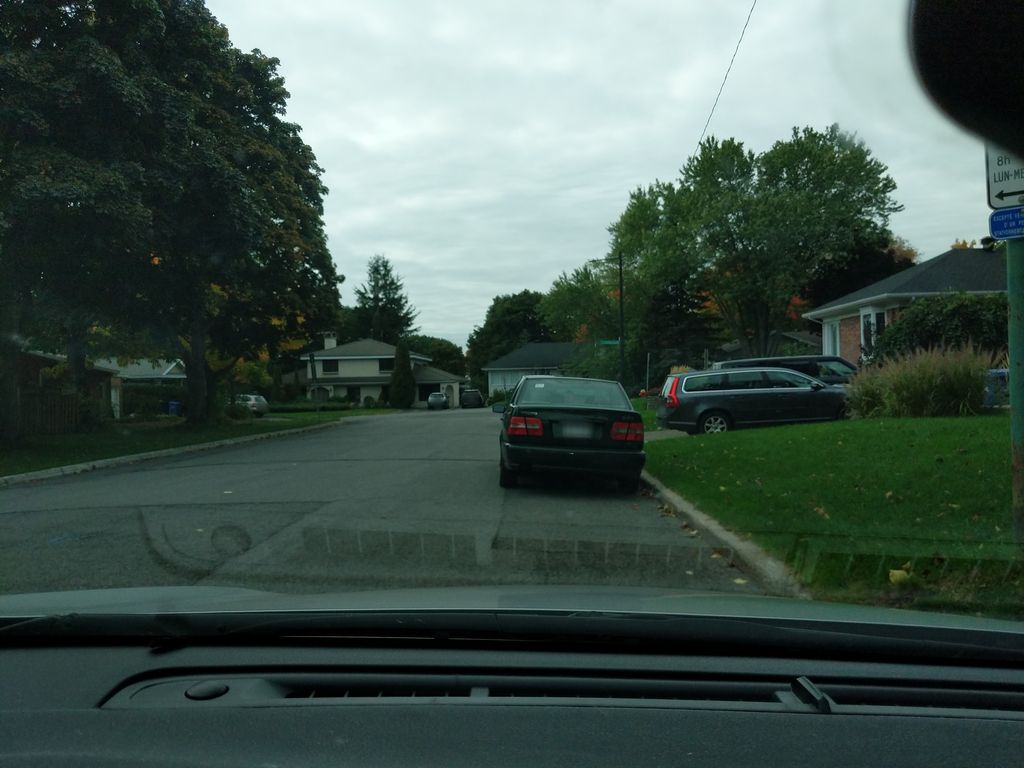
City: quebec_city